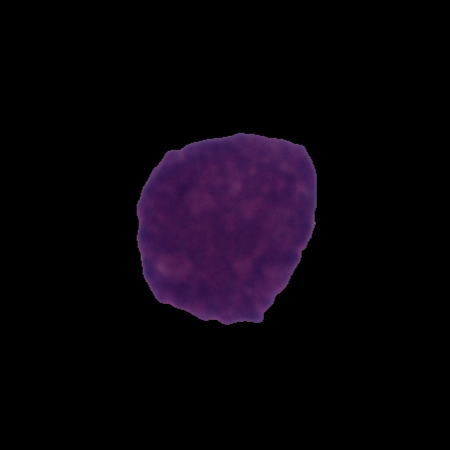
Label: cancer